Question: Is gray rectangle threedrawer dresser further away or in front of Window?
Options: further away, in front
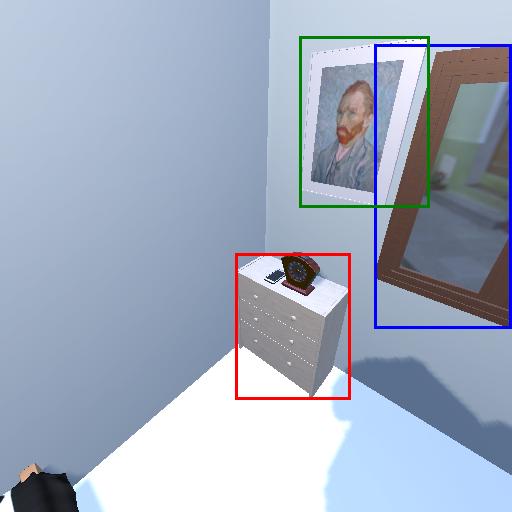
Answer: further away